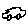
Label: car